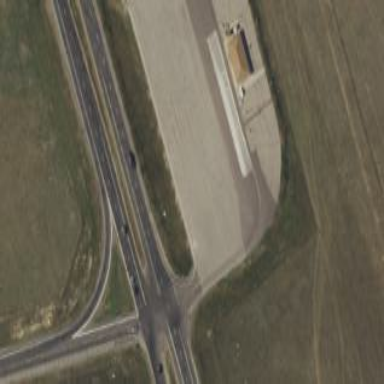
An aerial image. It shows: Rest area along the road.